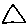
Label: triangle